Field crop: tomato
Growth stage: 1
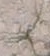
Species: cyperus